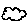
Label: cloud